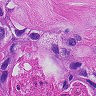
Metastatic tissue present: yes